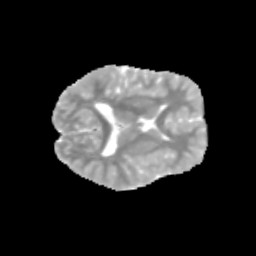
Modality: MD
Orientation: axial
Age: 9
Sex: male
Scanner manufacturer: siemens
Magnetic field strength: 3 T
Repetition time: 3.8 s
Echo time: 0.07 s